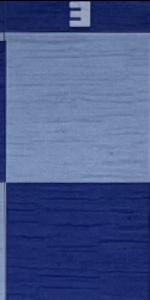
Label: Empty